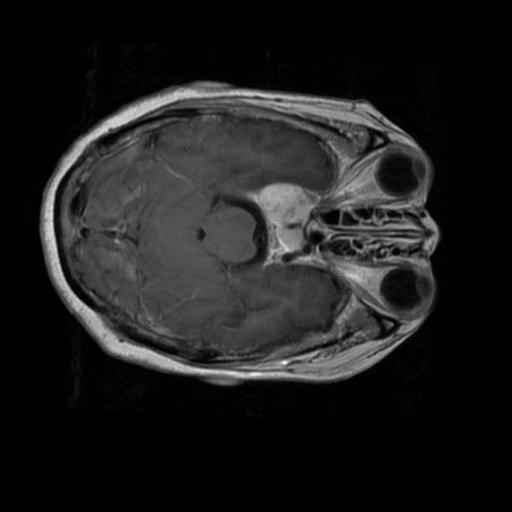
Label: brain_menin